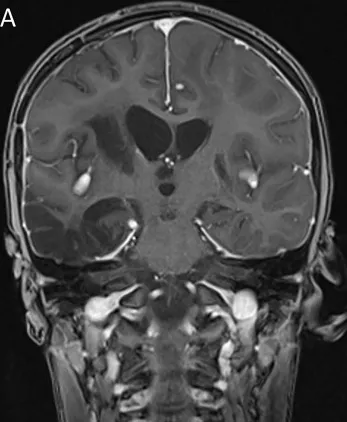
Cerebral magnetic resonance imaging (cMRI) of the index patient at age 10. T1-weighted,. Contrast enhanced MRI scans in coronal.
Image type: radiology (mri)